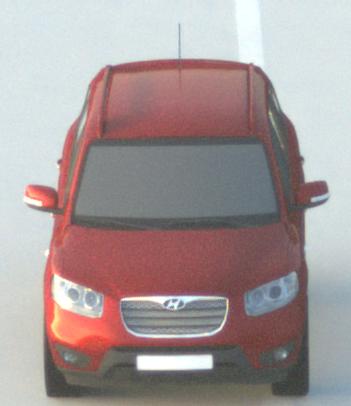
Make: Hyundai
Model: Santa Fe 2.4
Detailed model: Santa Fe (CM)
Model produced from: 2010/01
Model produced until: 2012/09
Doors: 5
Color: red
Road condition: dry road
Daytime: dawn
Contrast: medium contrast